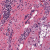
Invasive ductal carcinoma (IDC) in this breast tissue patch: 1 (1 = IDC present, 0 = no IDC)